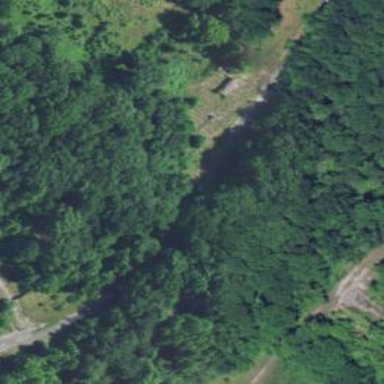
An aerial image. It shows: Disused railway.